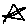
Label: star